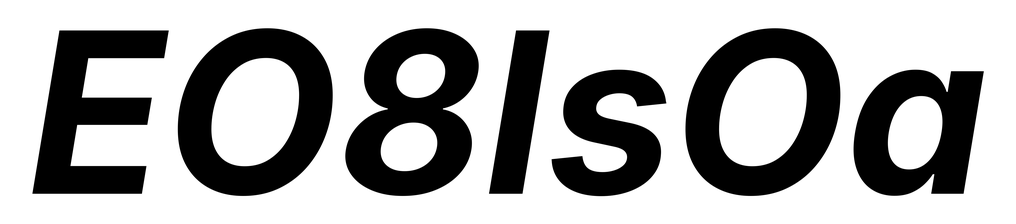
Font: Inter-Italic_Bold_Italic